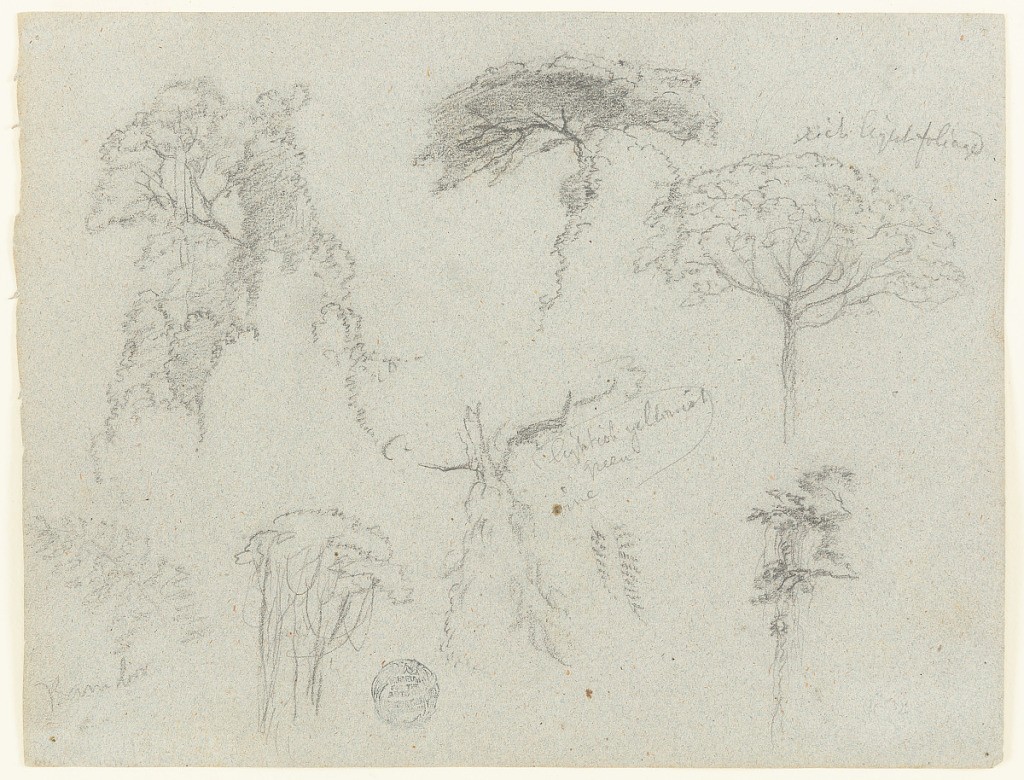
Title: Sketches of Trees, Ecuador
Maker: Frederic Edwin Church, American, 1826–1900
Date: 1853 or 1857
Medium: Graphite on gray-blue wove paper
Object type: Drawing
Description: Botanical sketches showing seven views of trees and other plants. Upper portion of composition includes three drawings of threes, while lower portion features bamboo, visible lower left, and various branches with hanging vines.